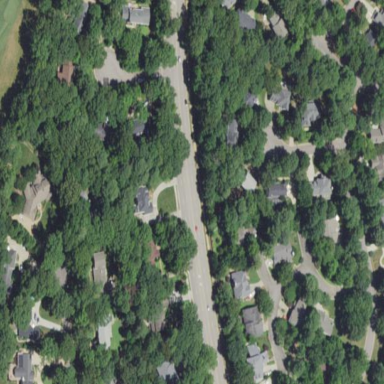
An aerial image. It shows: Residential area within neighborhood.